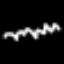
Label: squiggle